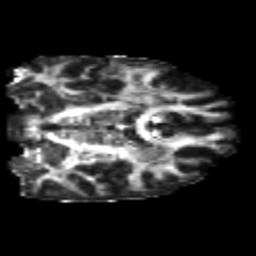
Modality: FA
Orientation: coronal
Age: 23
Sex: male
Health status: healthy
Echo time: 0.074 s